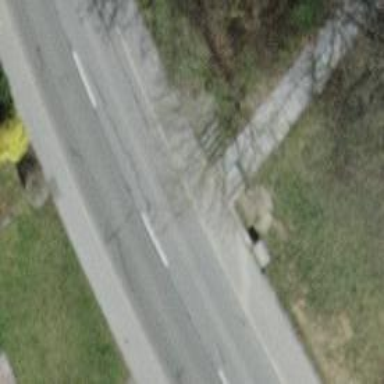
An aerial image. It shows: Set of steps on the road.